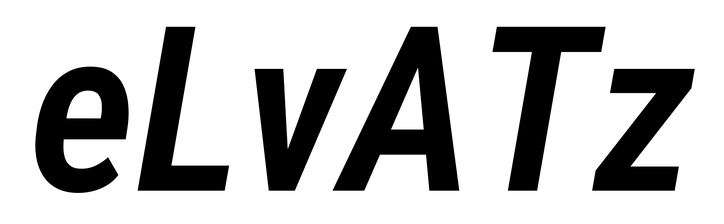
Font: Roboto-Italic_Condensed_SemiBold_Italic